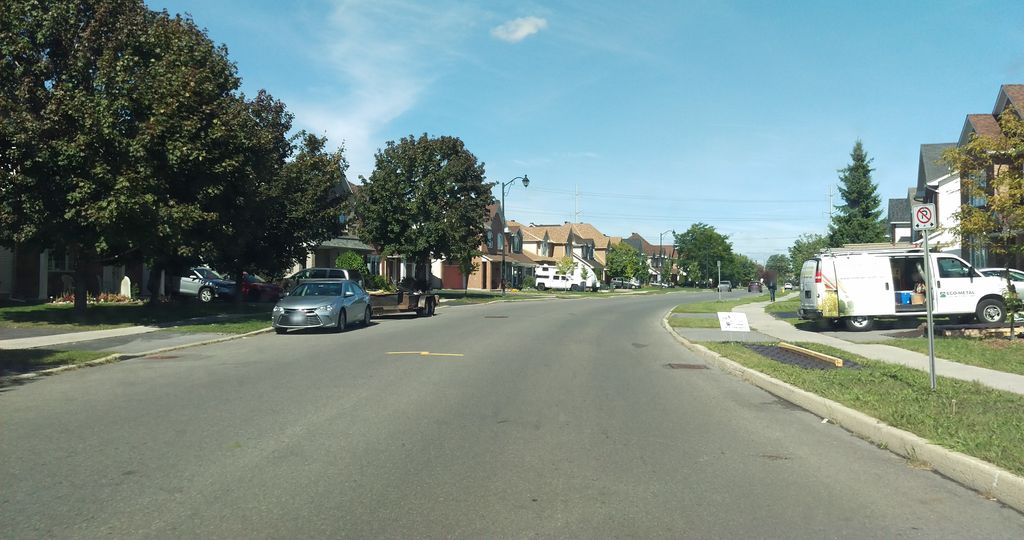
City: ottawa-gatineau